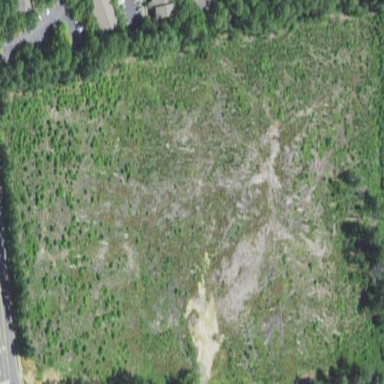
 likely man-made clearing in the landscape."